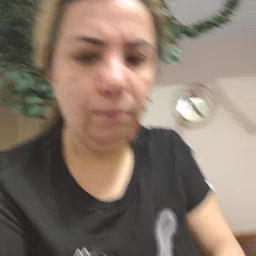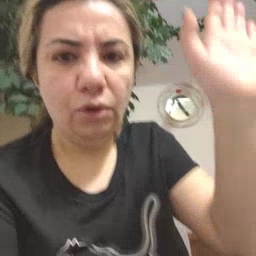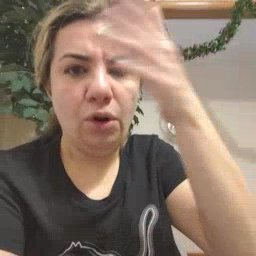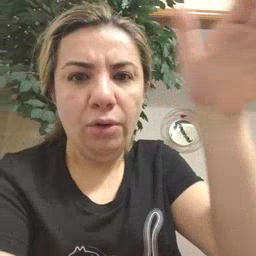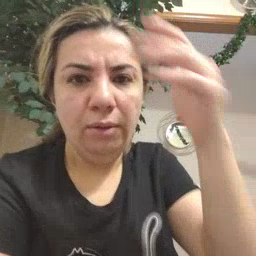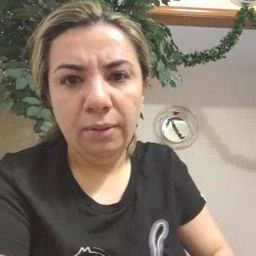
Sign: flag